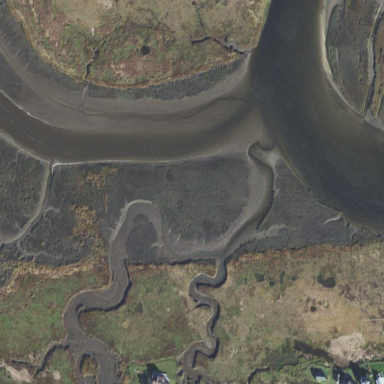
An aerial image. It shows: Lower saltmarsh wetland with tidal influence.